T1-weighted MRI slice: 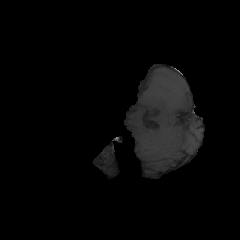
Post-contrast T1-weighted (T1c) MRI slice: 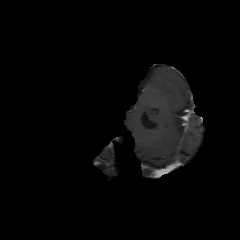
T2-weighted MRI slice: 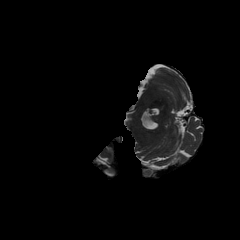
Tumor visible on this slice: no